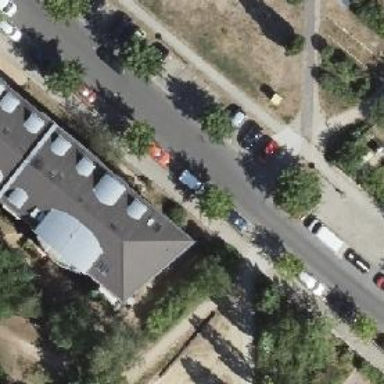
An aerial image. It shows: Unique apartment building with quadruple saltbox roof shape.